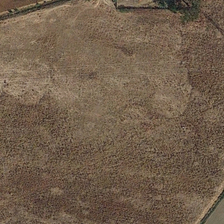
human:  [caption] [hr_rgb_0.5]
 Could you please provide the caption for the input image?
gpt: several green trees are near a piece of bareland .

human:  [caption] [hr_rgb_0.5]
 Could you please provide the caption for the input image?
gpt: several green trees are near a piece of bareland .

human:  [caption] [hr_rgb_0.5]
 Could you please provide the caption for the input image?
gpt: several green trees are near a piece of bareland .

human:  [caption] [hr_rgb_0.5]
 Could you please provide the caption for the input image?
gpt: several green trees are near a piece of bareland .

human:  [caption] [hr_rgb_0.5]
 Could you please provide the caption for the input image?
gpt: several green trees are near a piece of bareland .